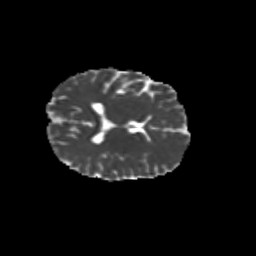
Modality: MD
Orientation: axial
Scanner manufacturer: siemens
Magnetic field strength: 3 T
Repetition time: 9.2 s
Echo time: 0.084 s